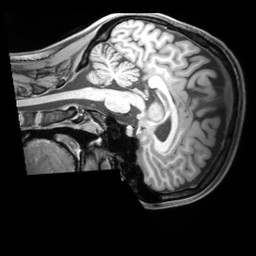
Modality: T1w
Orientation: sagittal
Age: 25
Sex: female
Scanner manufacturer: siemens
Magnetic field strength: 3 T
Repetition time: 1.97 s
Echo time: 0.00206 s